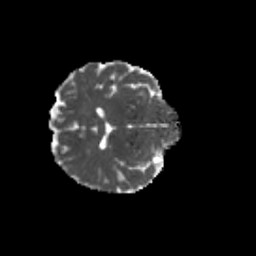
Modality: MD
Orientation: axial
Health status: healthy
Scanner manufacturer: philips
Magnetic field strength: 3 T
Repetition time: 9.75 s
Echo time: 0.092 s